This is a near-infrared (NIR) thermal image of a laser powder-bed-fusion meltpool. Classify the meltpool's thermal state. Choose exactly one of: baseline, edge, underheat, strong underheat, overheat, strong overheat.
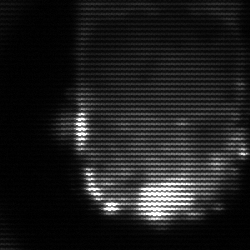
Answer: baseline